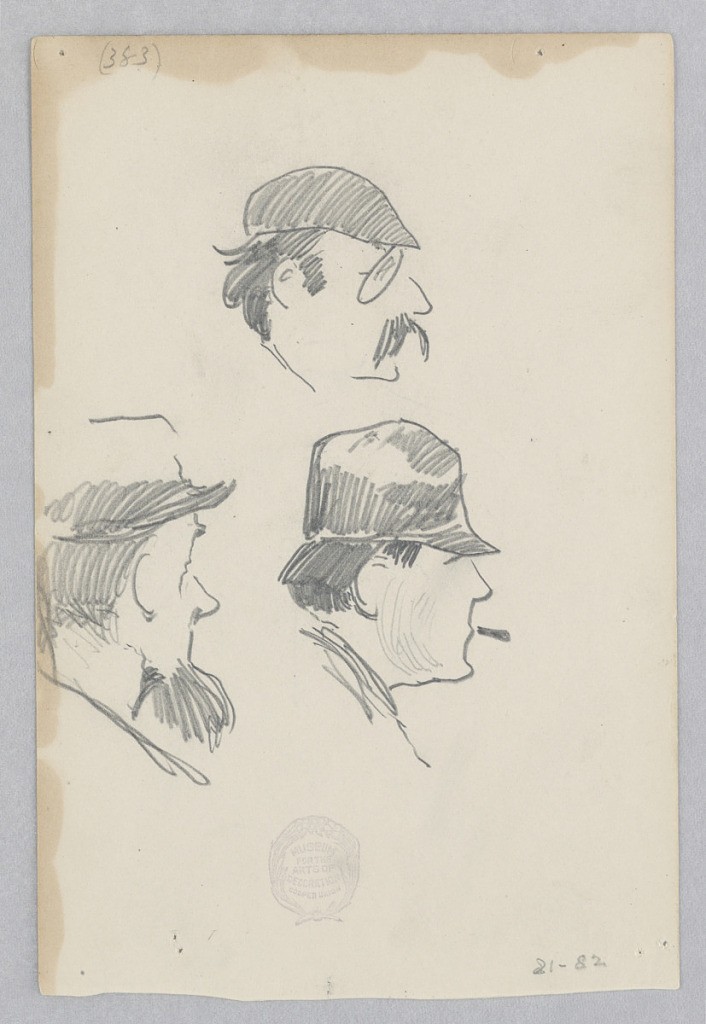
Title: Man
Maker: Robert Frederick Blum, American, 1857–1903
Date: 1881–1882
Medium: Graphite on wove paper
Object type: Drawing
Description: Three sketches of a male figure wearing a hat.